Interaction volume radius: 10 \u00c5
Interaction volume height: 20 \u00c5
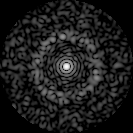
Disorder parameter: 0.8244